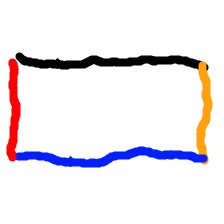
Shape: rectangle